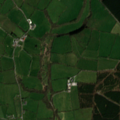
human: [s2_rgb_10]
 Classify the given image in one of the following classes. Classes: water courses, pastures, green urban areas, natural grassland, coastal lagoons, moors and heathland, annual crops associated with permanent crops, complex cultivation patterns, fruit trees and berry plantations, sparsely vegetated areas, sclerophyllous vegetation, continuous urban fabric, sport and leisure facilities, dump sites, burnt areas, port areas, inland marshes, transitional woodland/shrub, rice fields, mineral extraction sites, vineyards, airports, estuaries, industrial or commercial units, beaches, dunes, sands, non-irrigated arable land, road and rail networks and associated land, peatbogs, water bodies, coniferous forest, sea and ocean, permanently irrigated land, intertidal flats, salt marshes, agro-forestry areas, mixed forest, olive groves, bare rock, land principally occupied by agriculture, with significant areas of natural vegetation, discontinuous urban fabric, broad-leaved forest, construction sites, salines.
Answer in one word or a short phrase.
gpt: pastures, coniferous forest